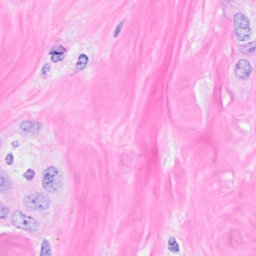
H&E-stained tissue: Breast